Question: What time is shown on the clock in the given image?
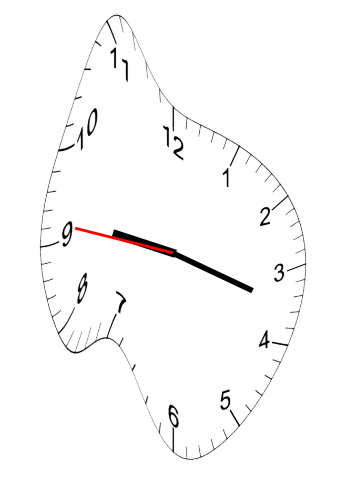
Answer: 09:17:46